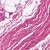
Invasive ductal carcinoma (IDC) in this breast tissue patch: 0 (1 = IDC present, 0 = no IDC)